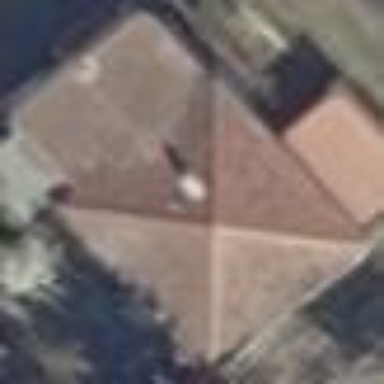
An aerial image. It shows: Detached building with hipped roof.